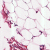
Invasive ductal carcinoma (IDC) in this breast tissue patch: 0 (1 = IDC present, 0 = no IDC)